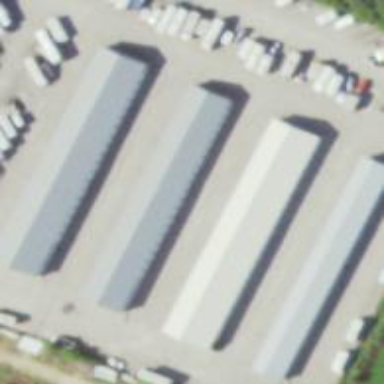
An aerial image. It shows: Storage rental shop.